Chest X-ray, PA view. Patient: 37 years old, sex M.
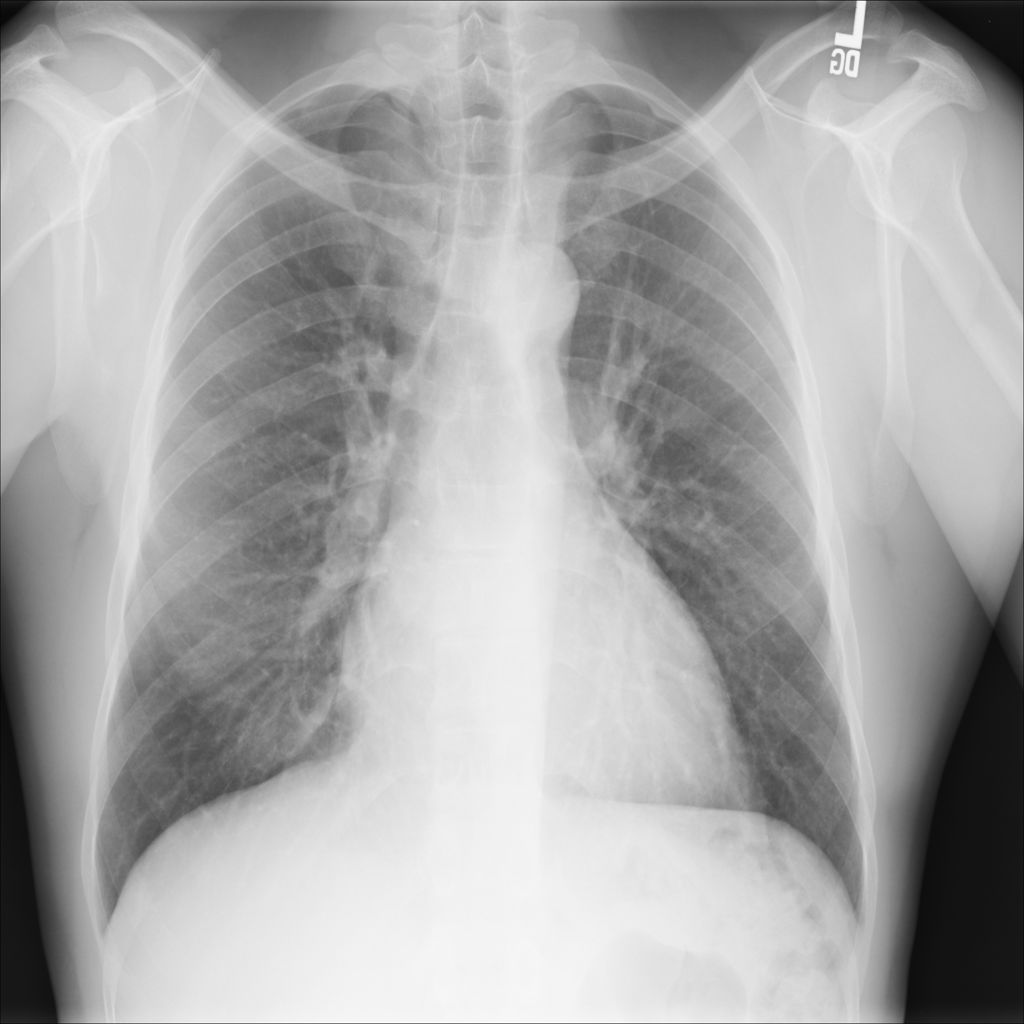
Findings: No Finding